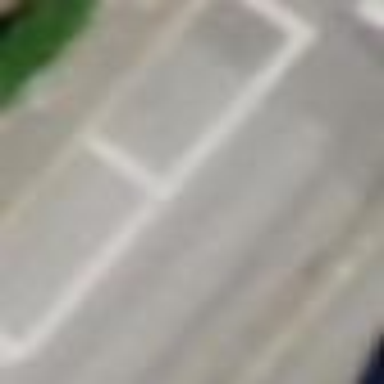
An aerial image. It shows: Parking area with grass paver surface.